Question: My friend recently asked me to debug his app and then sent me the project. However after downloading the project I got the following errors and warnings:

He claims he does not have any errors in his project.
I tried googling this problem but had no success.
Thank you!
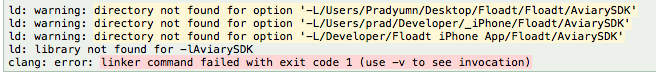
Answer: In your project build phases check the section titled "Link Binary with Libraries". Those libraries should be referenced there. Remove them.
If that causes lots of errors then your friend has them somewhere and needs to get them to you in order to compile